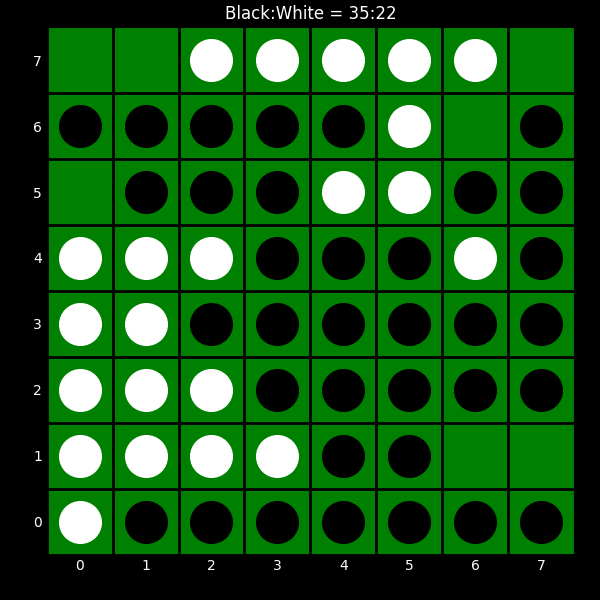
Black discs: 35
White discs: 22